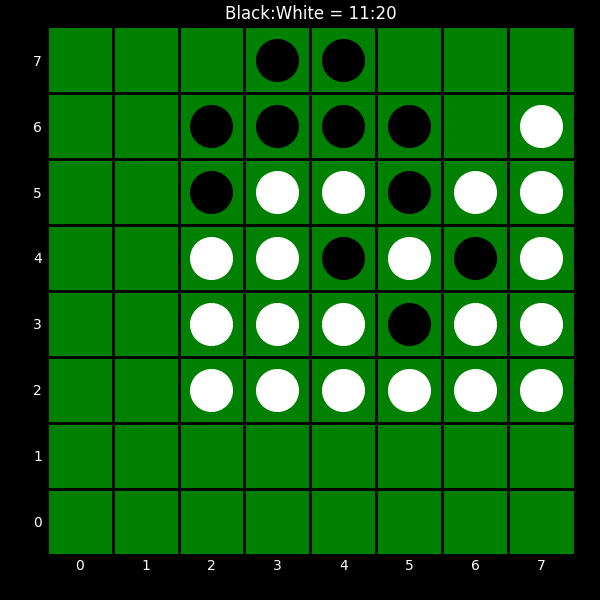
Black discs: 11
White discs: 20